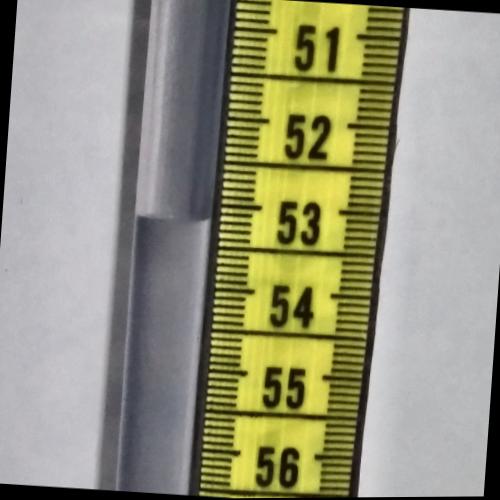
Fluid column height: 53.2 cm